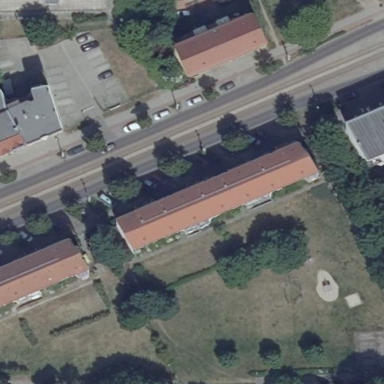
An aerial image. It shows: Gabled roof apartments building with roof tiles. The roof orientation is along. The building is light gray in color.